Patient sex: M
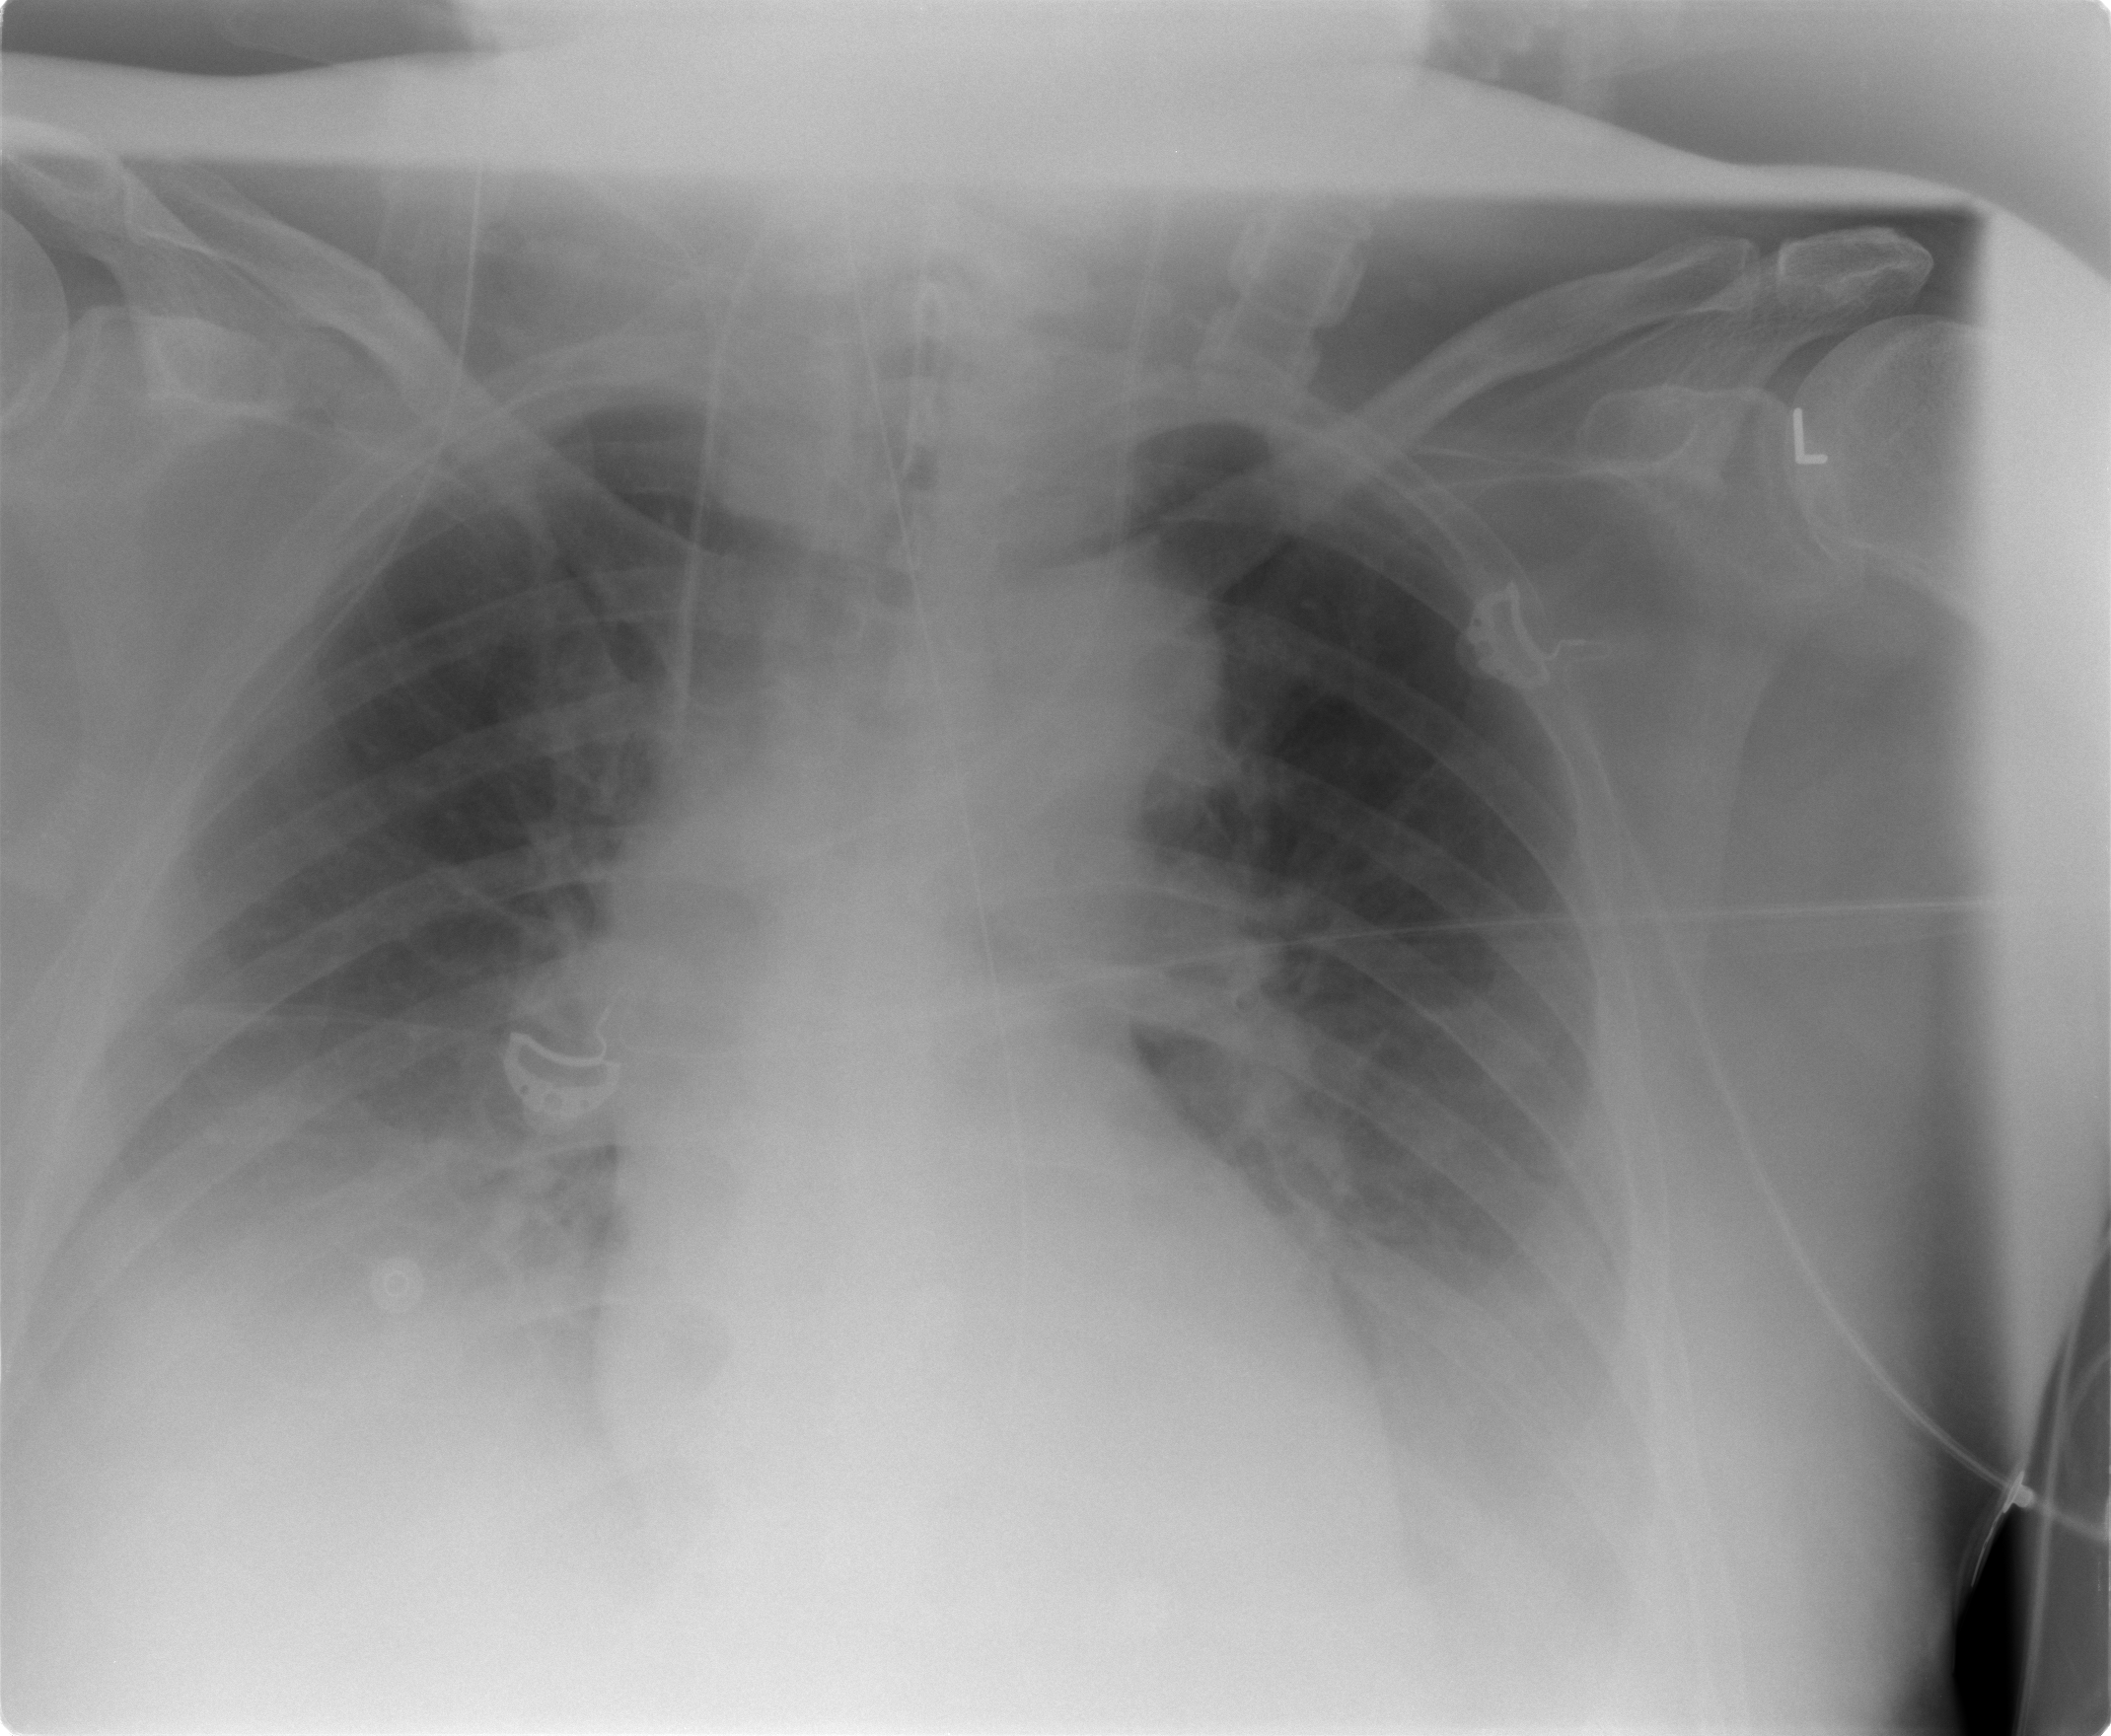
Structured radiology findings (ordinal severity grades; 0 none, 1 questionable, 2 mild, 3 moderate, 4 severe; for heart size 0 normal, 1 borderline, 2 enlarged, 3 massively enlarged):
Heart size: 0
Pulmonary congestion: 1
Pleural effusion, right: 3
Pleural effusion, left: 2
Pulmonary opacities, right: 1
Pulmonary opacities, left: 1
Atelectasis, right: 2
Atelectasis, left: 2